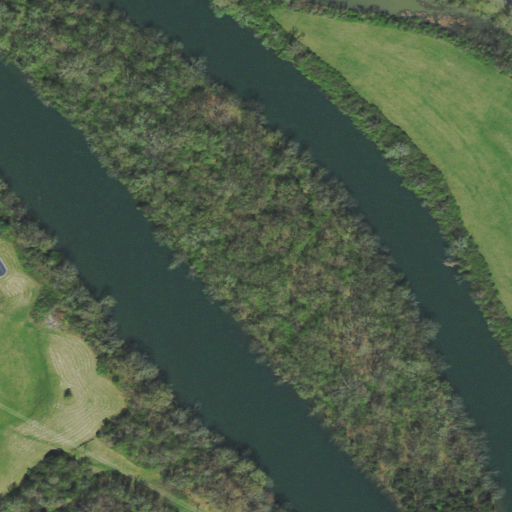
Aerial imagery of island in Tennessee named Clinton Island containing open water, pasture, deciduous forest, woody wetlands, mixed forest, grassland, low intensity development, evergreen forest, herbaceous wetlands, and open development